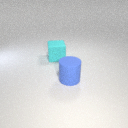
large cyan rubber cube behind large blue rubber cylinder